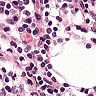
Metastatic tissue present: no